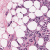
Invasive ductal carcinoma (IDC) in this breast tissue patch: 1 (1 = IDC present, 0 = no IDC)